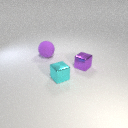
large purple rubber sphere to the left of small cyan metal cube